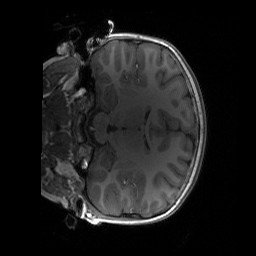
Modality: T1w
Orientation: coronal
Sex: female
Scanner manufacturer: siemens
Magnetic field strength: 3 T
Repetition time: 1.9 s
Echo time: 0.00243 s